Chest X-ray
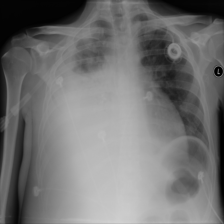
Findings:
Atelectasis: negative
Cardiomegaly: negative
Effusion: positive
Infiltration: negative
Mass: negative
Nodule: negative
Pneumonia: negative
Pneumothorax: negative
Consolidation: negative
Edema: negative
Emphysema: negative
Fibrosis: negative
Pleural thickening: negative
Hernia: negative